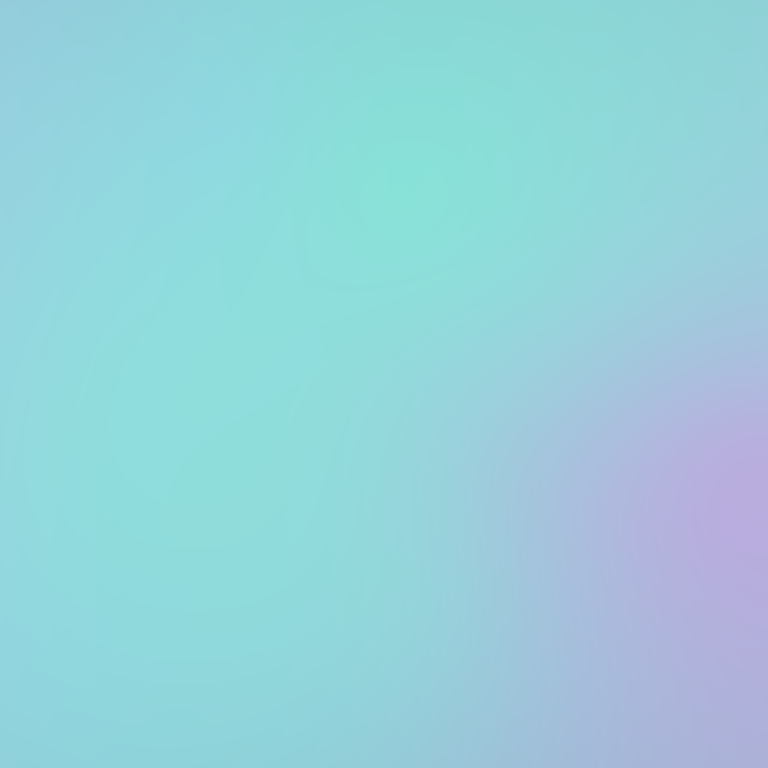
Abstract light effect, smooth gradient from soft teal to gentle lavender, serene atmosphere, diffuse glow, no room, no furniture, no objects.